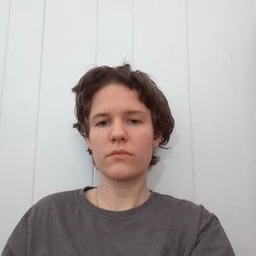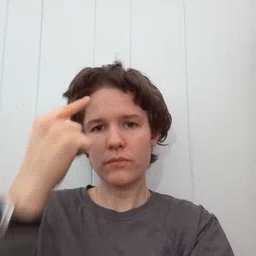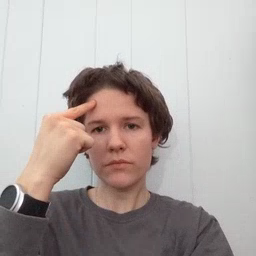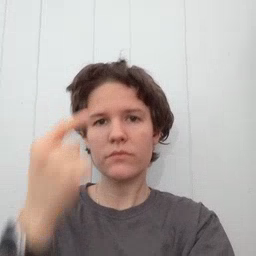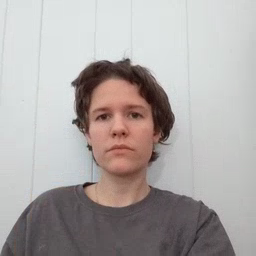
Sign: think